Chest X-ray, PA view. Patient: 36 years old, sex M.
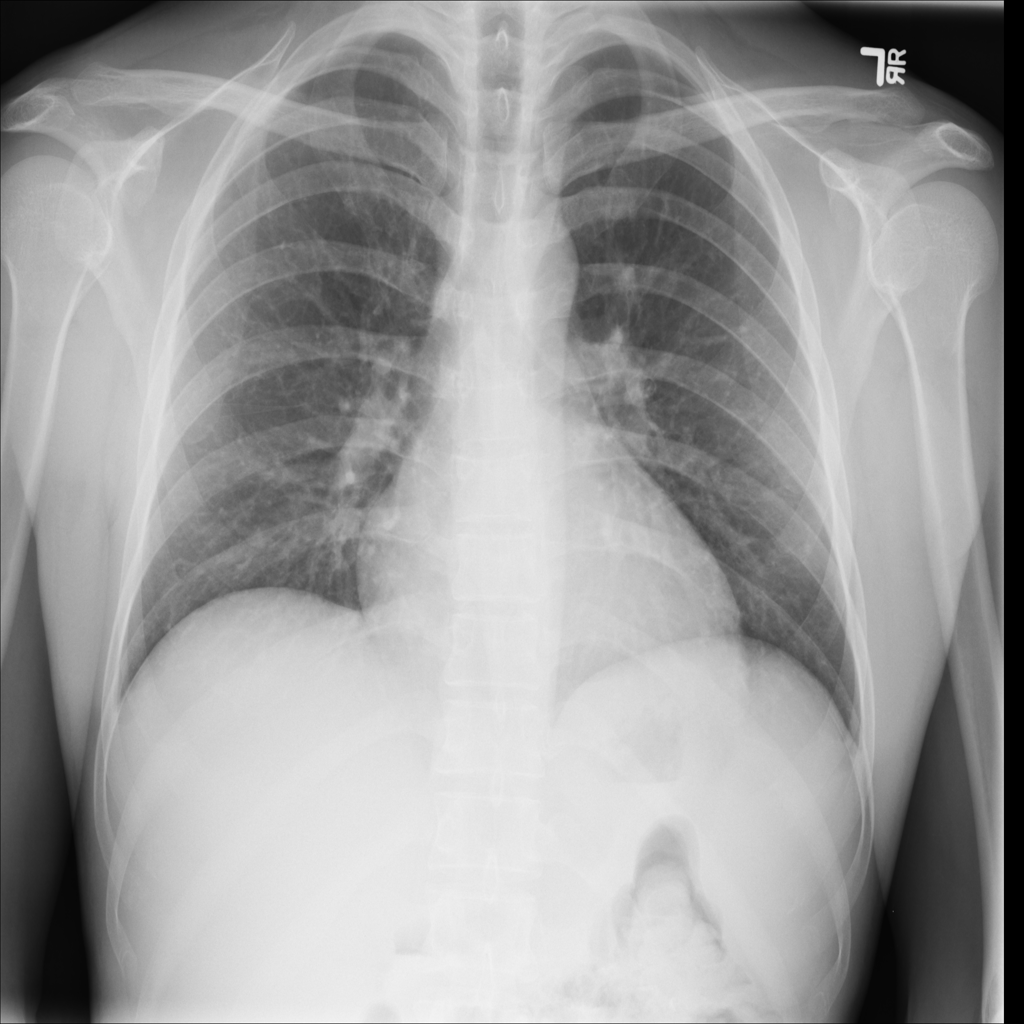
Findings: No Finding